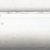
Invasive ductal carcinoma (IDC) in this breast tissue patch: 0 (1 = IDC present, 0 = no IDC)